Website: apple
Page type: gifting
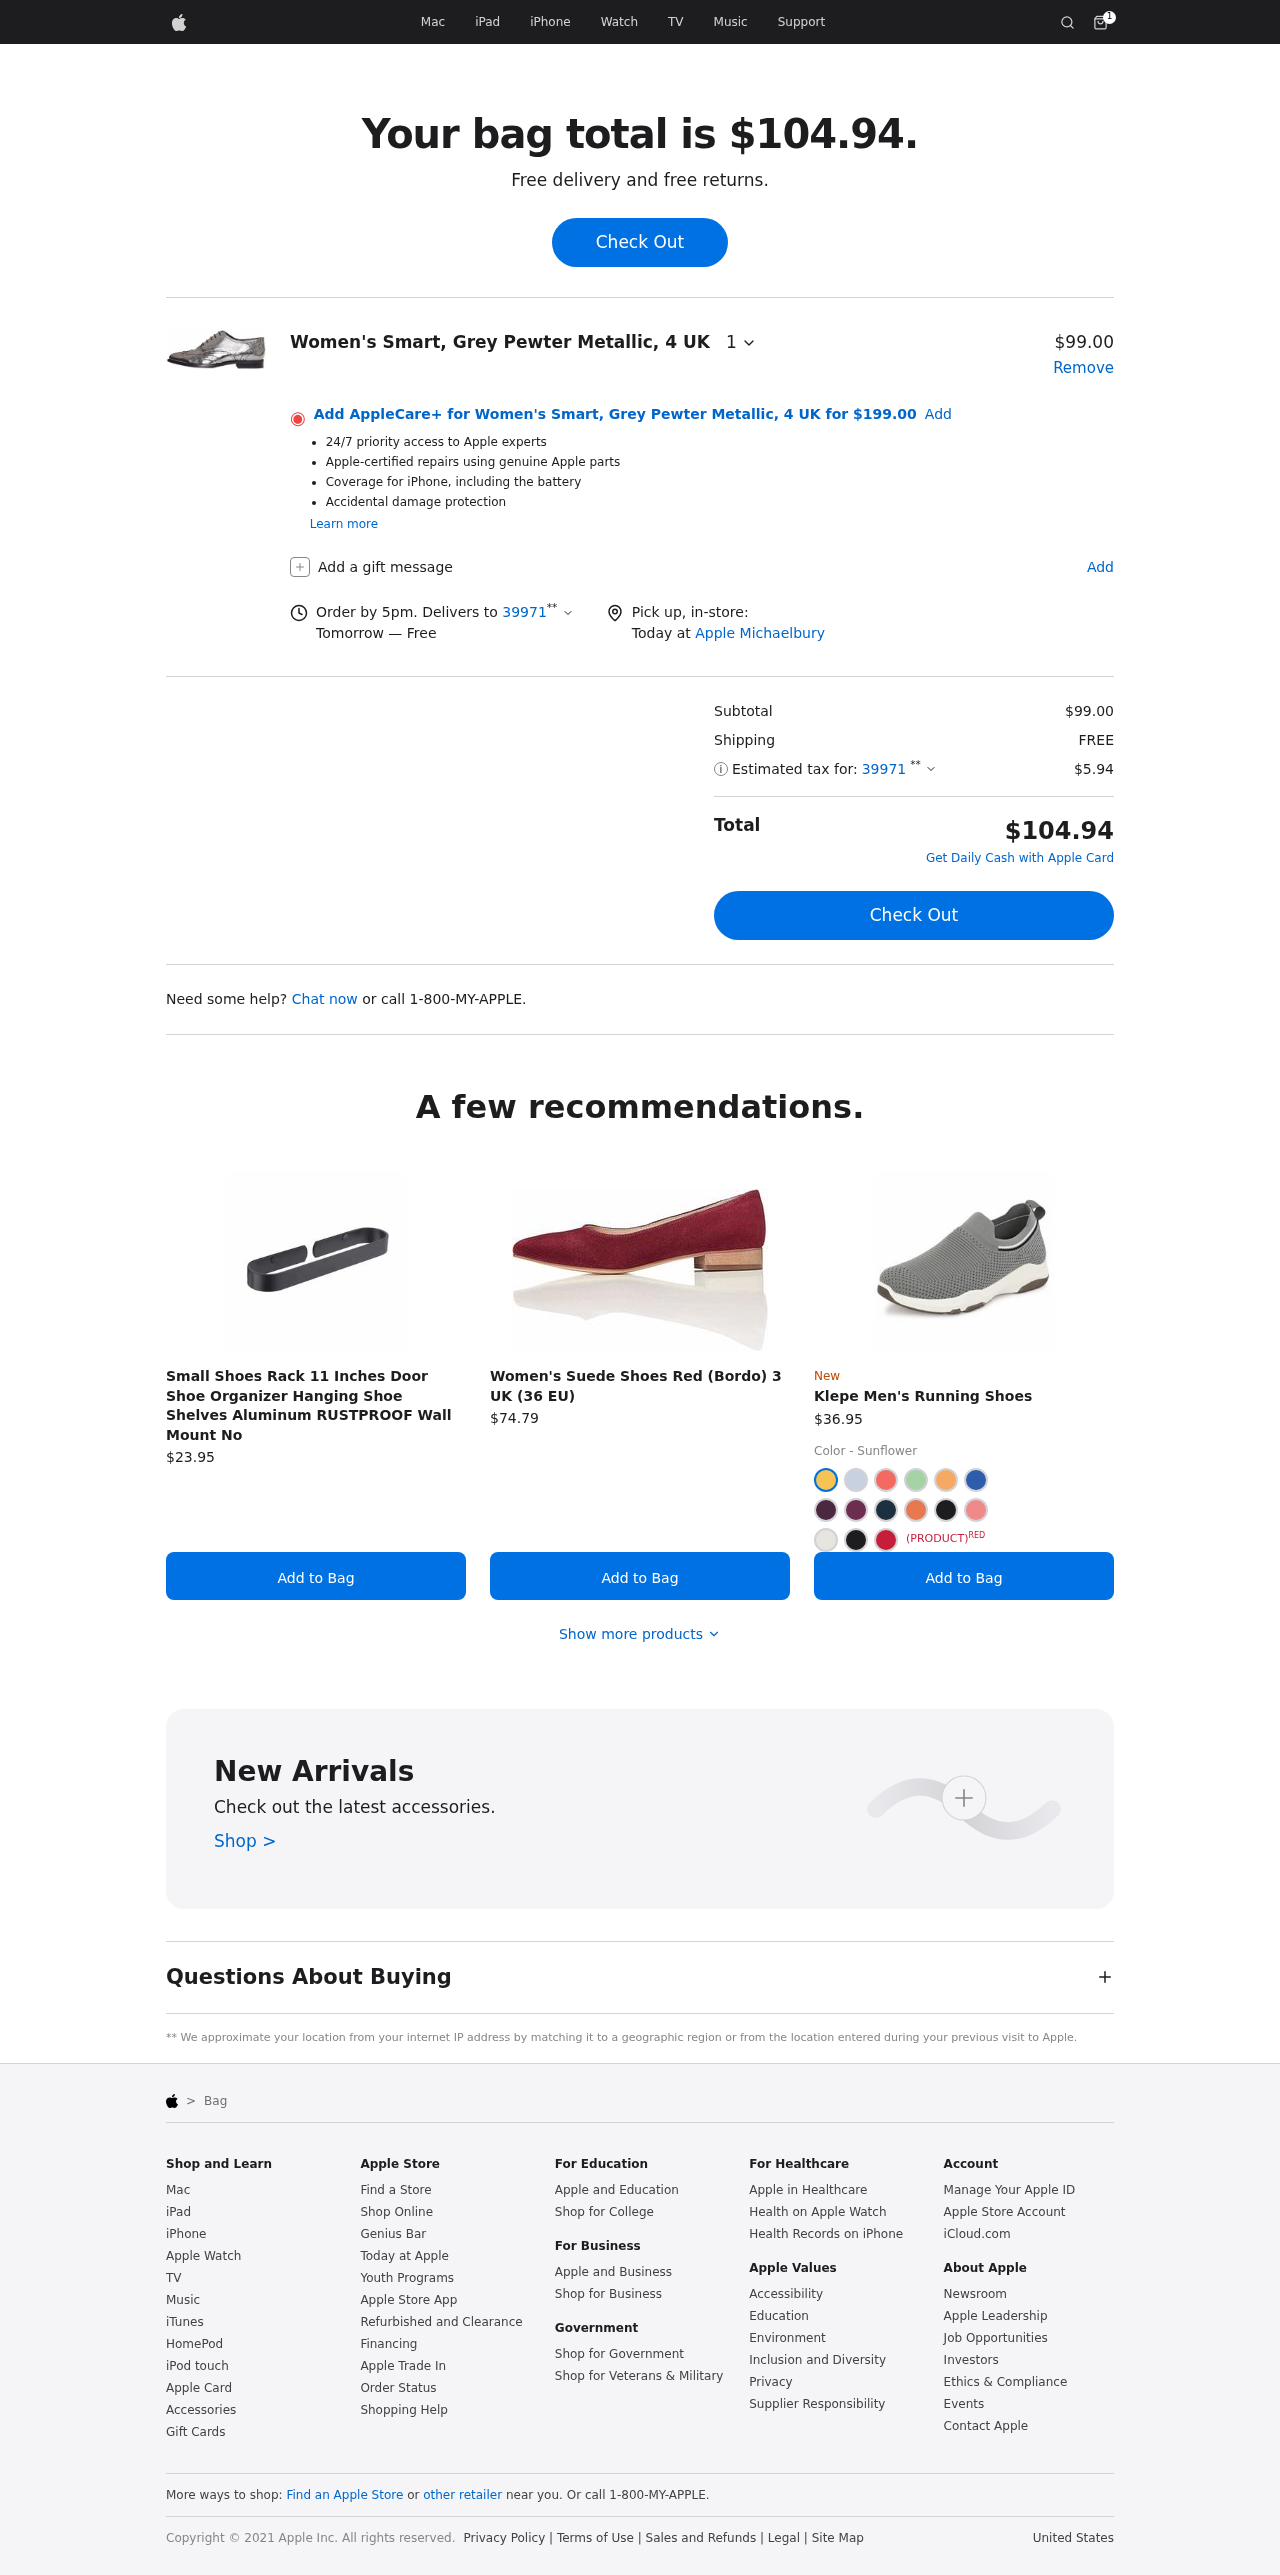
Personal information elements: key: PII_CITY
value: Michaelbury
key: PII_POSTCODE
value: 39971
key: PII_POSTCODE_FULL
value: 39971
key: PII_POSTCODE_NUMERIC
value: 39971
Product elements: key: PRODUCT1_NAME
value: Women's Smart, Grey Pewter Metallic, 4 UK
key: PRODUCT1_PRICE
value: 99
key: PRODUCT1_QUANTITY
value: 1
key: PRODUCT2_NAME
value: Small Shoes Rack 11 Inches Door Shoe Organizer Hanging Shoe Shelves Aluminum RUSTPROOF Wall Mount No
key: PRODUCT2_PRICE
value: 23.95
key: PRODUCT3_NAME
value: Women's Suede Shoes Red (Bordo) 3 UK (36 EU)
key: PRODUCT3_PRICE
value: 74.79
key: PRODUCT4_NAME
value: Klepe Men's Running Shoes
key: PRODUCT4_PRICE
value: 36.95
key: PRODUCT1_APPLECARE_PRICE
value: $199.00
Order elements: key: ORDER_NUM_ITEMS
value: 1
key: ORDER_TOTAL
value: $104.94
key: ORDER_SUBTOTAL
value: $99.00
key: ORDER_SHIPPING_COST
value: FREE
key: ORDER_TAX
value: $5.94